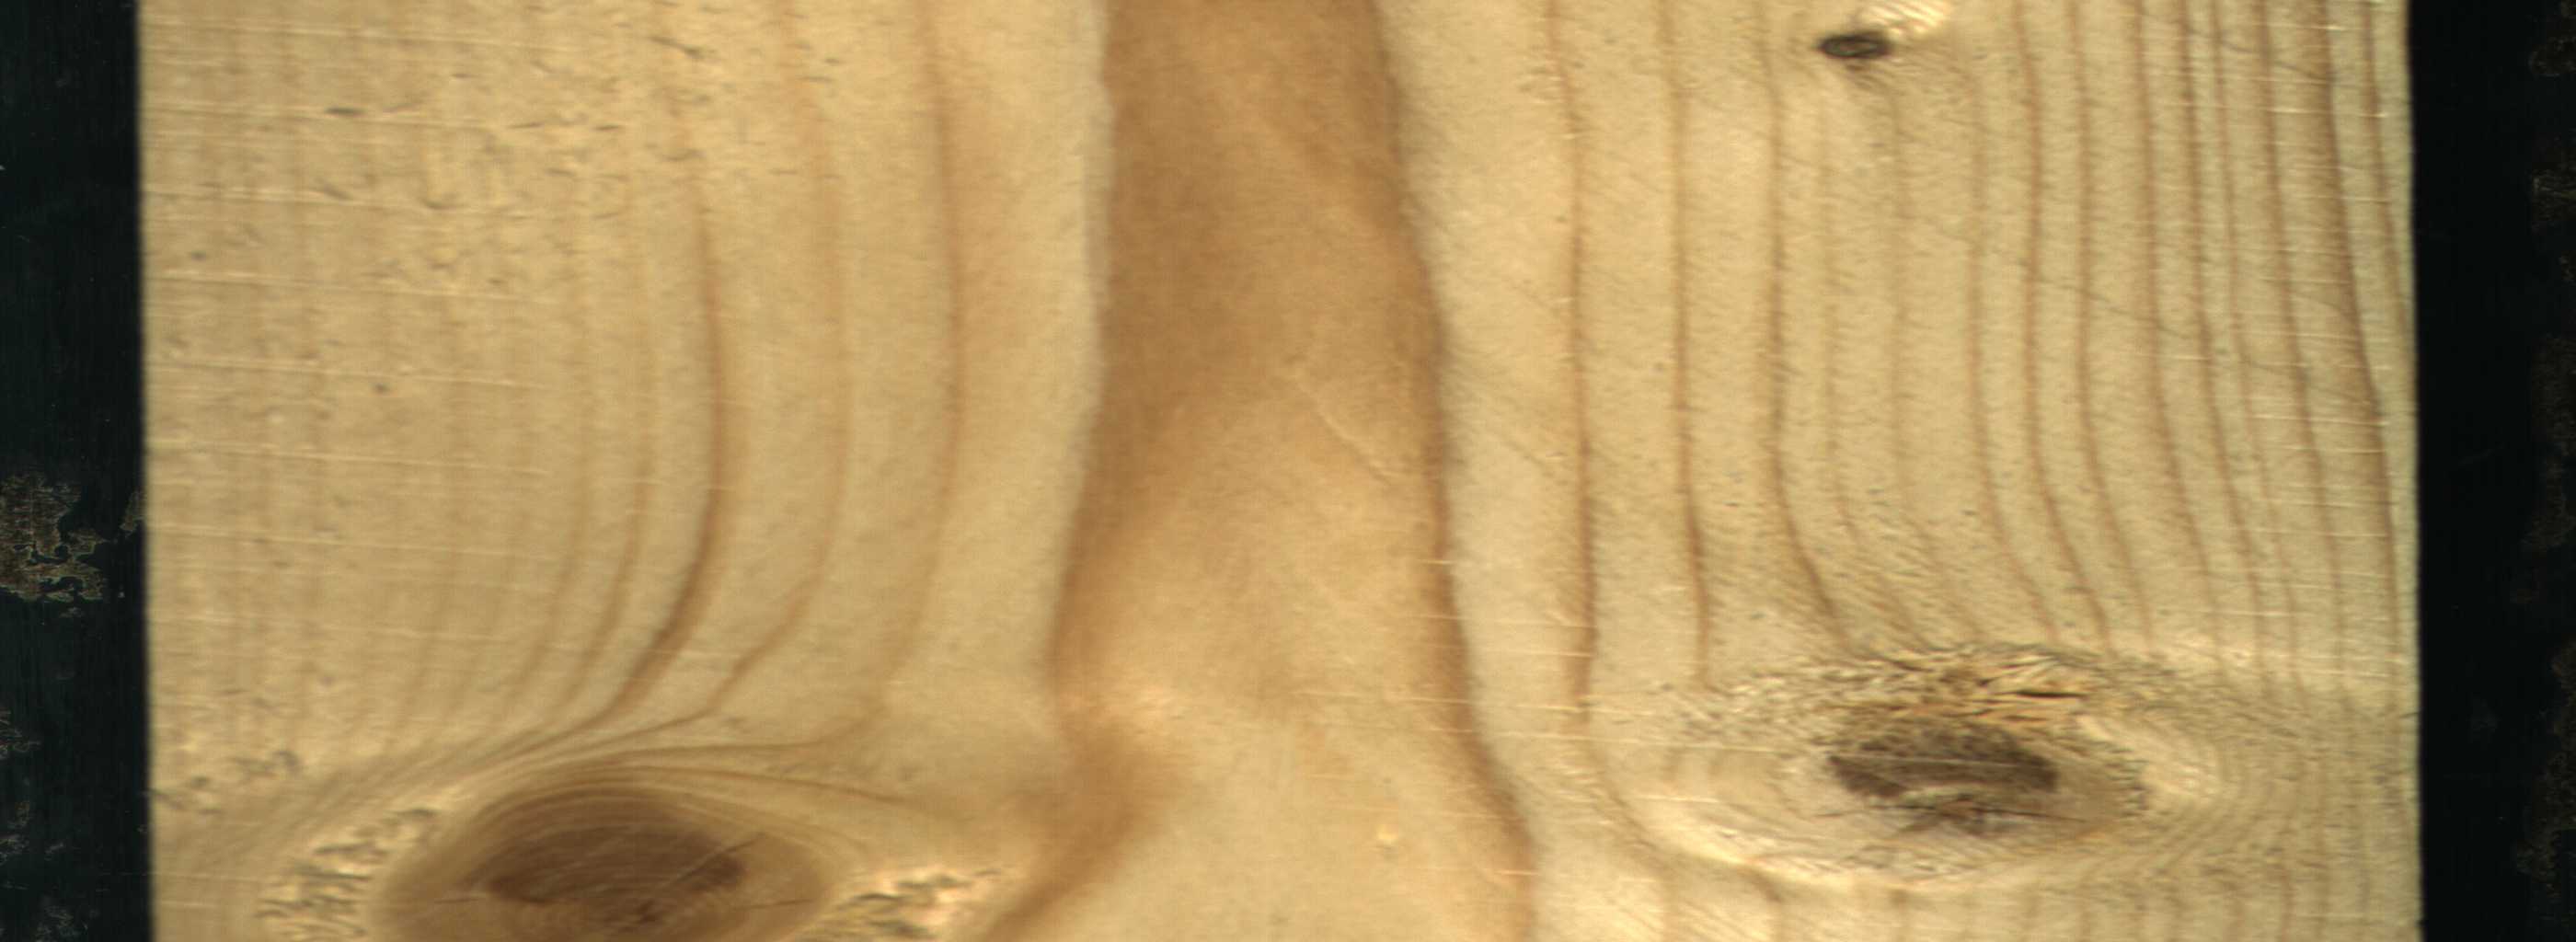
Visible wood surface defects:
knot_with_crack
Dead_Knot
Live_Knot